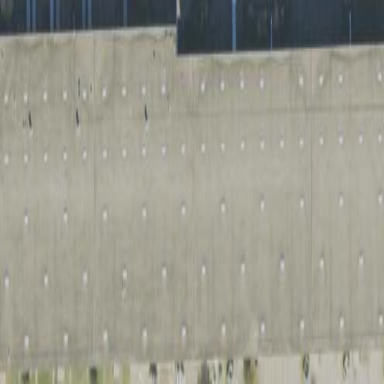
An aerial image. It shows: Warehouse building.